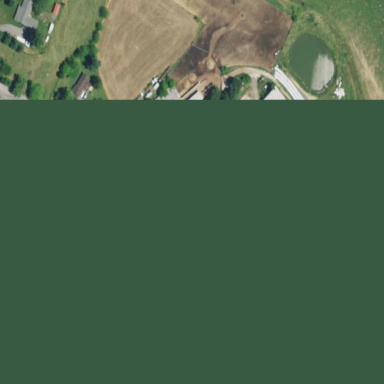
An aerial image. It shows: Farmyard area.